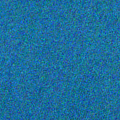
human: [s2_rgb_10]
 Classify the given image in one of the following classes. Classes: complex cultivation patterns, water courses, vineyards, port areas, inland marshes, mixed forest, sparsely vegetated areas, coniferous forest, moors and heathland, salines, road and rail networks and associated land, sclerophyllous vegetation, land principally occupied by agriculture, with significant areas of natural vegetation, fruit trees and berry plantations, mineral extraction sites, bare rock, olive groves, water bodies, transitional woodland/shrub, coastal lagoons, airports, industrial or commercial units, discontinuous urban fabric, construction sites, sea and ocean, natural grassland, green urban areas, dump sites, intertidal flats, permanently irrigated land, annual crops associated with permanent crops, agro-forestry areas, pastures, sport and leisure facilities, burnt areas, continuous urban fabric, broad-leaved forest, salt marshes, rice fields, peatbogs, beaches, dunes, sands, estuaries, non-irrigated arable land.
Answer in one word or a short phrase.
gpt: sea and ocean